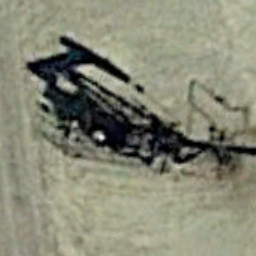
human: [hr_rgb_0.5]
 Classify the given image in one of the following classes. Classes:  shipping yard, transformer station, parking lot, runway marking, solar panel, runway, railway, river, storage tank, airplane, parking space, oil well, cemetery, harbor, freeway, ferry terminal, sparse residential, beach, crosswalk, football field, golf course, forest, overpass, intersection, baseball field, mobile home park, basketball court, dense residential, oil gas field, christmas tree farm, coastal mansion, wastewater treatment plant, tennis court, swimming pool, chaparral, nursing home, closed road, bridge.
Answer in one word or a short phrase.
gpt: oil well